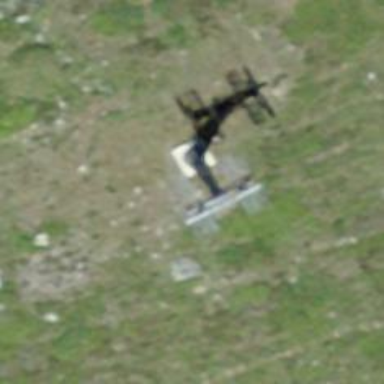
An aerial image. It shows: Pylon used for aerialway.